Question: Count the number of objects in the diagram.
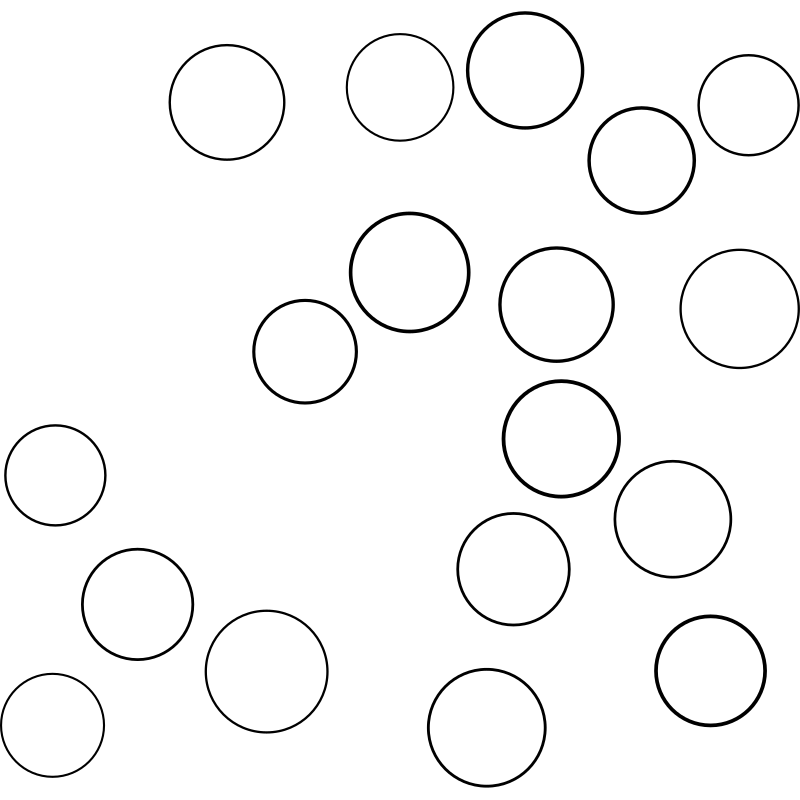
Answer: 18